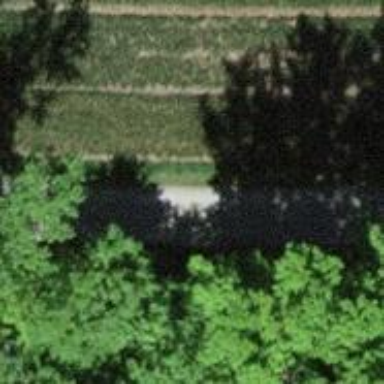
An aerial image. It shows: Well-maintained track road of grade 1.